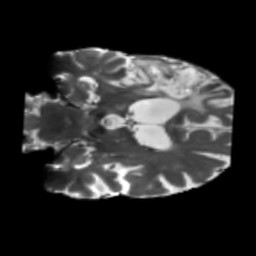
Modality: T2w
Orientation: coronal
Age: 71
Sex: male
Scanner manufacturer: siemens
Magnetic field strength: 3 T
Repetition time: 5.47 s
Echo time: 0.0854 s